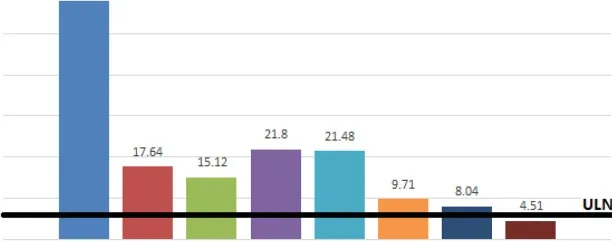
Urine dermatan sulfate at baseline and after initiation of enzyme replacement therapy. Normal range 0-7.93 g/mmol creatinine.
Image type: chart (chart)